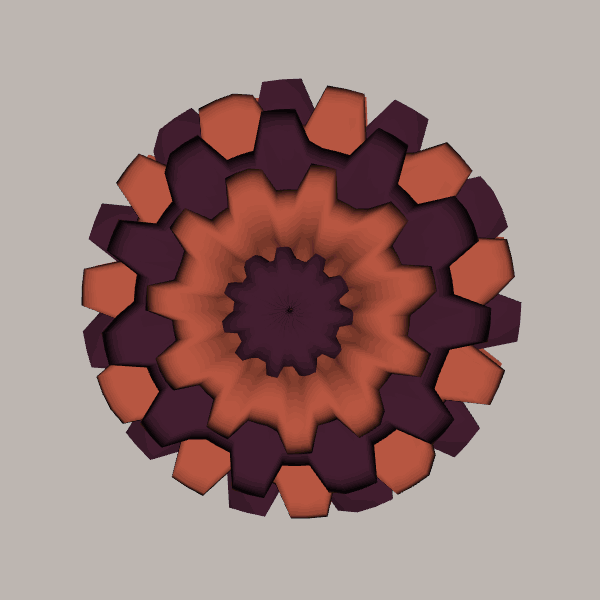
Background: light